The image is the raw time-domain waveform of a rolling-element bearing's vibration signal. Classify the bearing condition as one of: normal, inner_race, outer_race, ball.
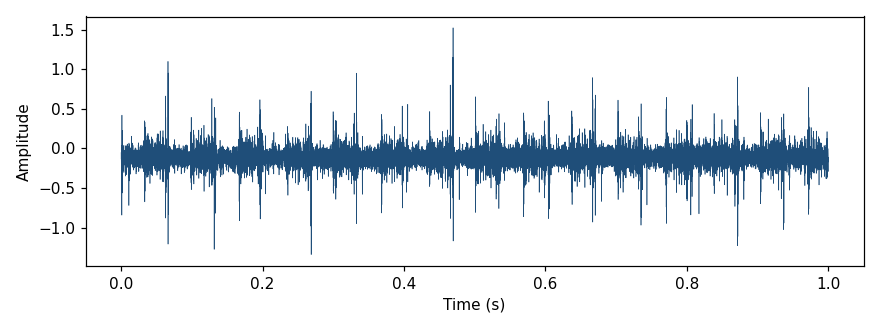
Answer: ball